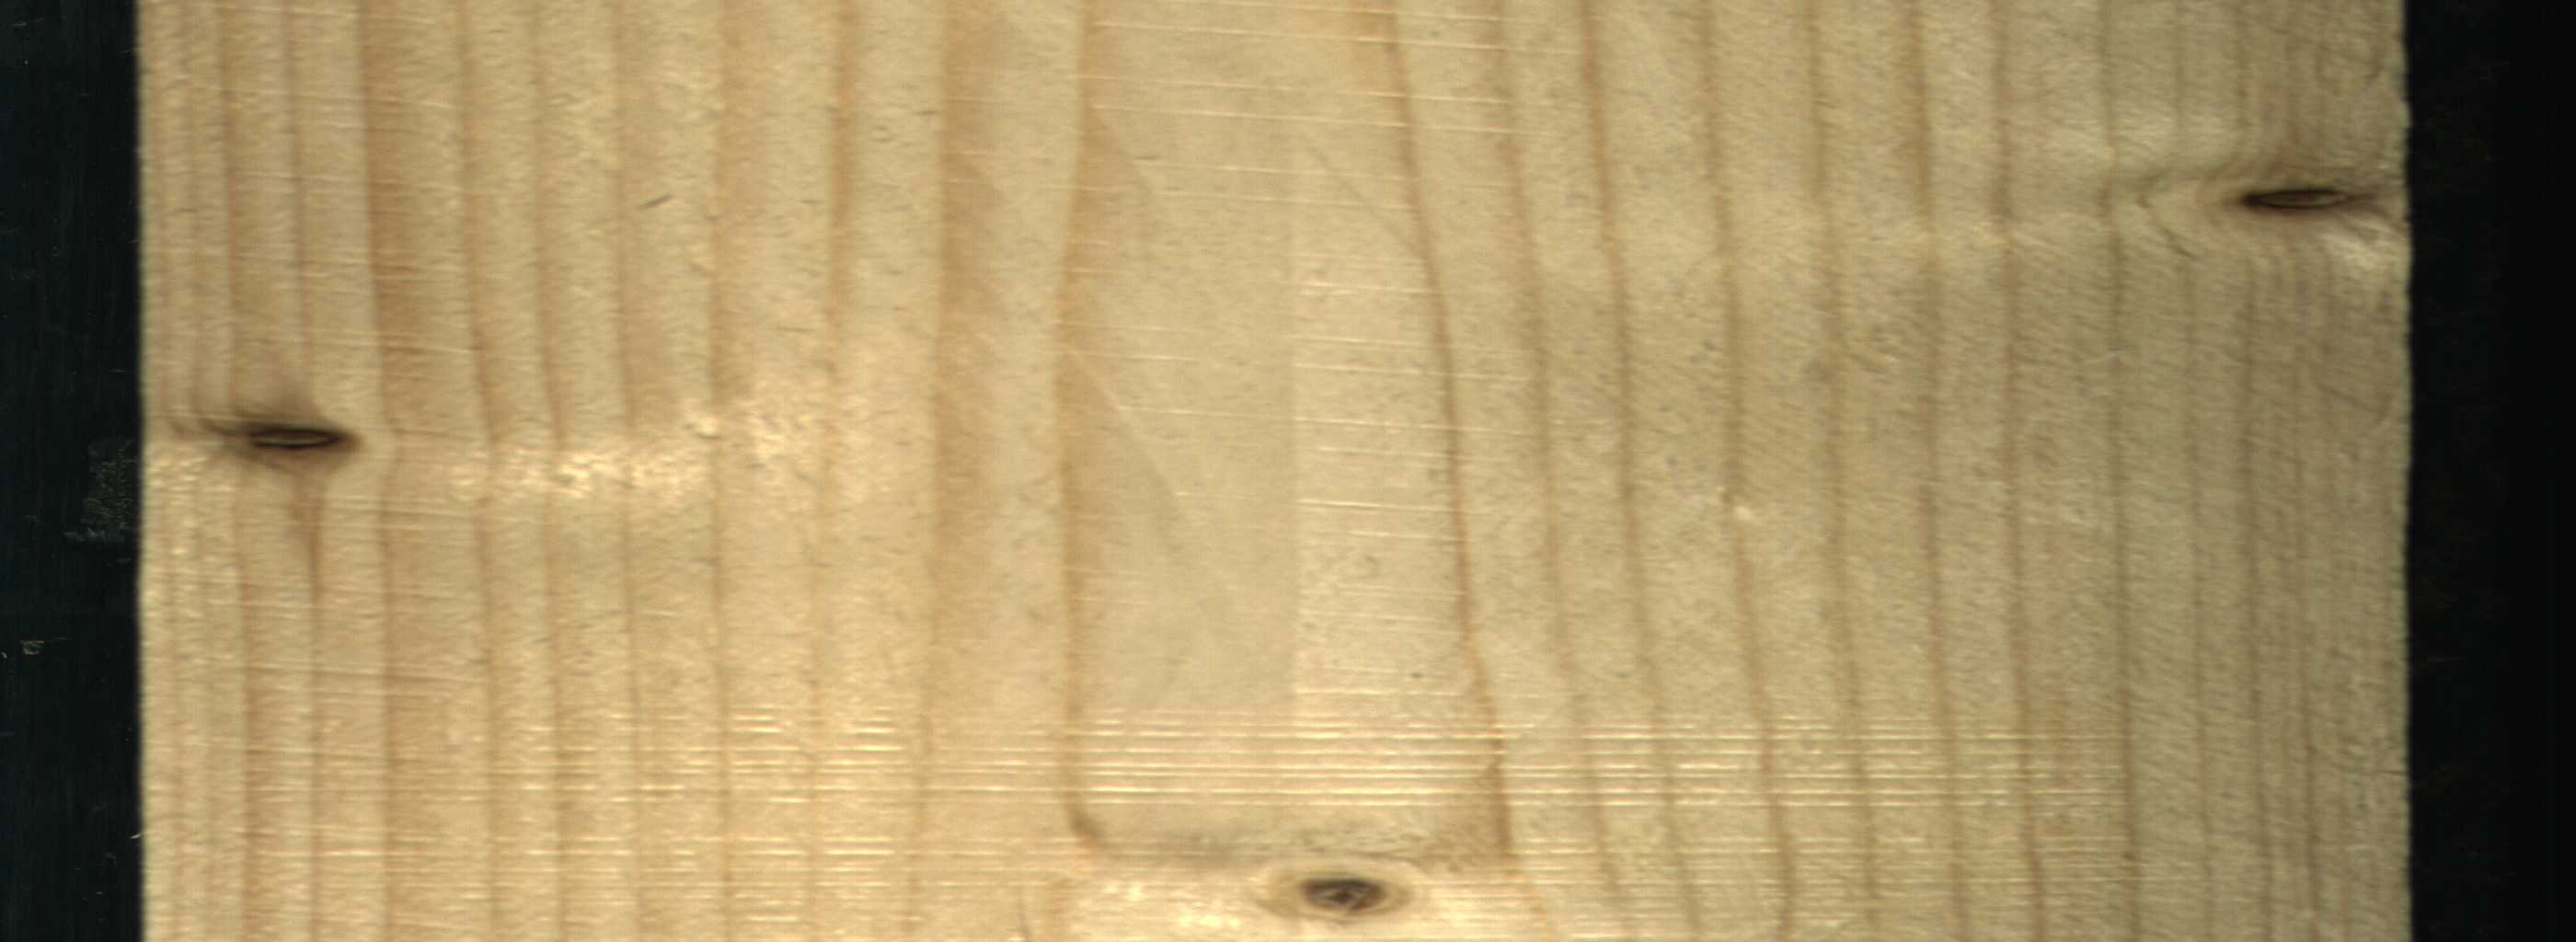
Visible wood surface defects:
Dead_Knot
Dead_Knot
Live_Knot